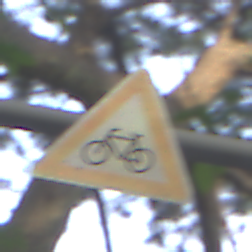
Verkehrszeichen: RadverkehrRechts
Umgebung: Outdoor, RoadRail
Tageszeit: MorningAfternoon
Wetter: Clear
Licht: Natural
Jahreszeit: NotSpecified
Kontrast: LowContrast